Interaction volume radius: 5 \u00c5
Interaction volume height: 15 \u00c5
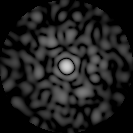
Disorder parameter: 0.8468